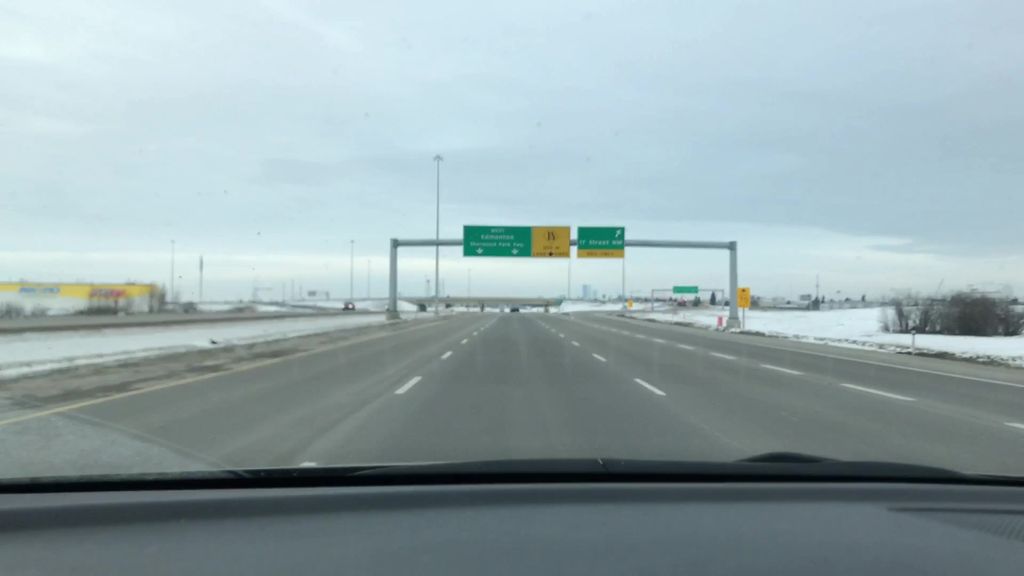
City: edmonton